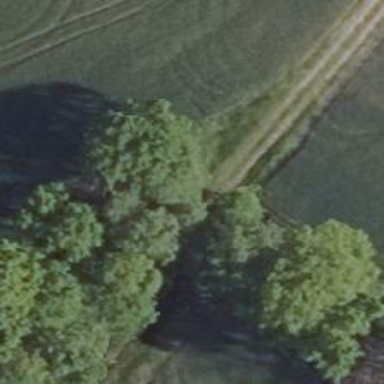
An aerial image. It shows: Row of trees in natural setting.